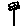
Label: flower